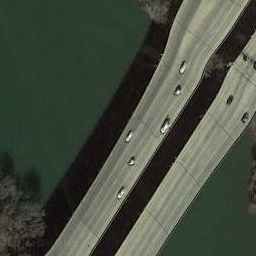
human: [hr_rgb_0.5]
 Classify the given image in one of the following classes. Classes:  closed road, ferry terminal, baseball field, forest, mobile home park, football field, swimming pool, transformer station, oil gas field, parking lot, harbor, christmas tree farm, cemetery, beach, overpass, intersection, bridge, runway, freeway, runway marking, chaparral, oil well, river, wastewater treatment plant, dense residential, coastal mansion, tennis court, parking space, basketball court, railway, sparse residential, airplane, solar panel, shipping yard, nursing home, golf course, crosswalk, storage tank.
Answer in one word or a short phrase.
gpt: bridge